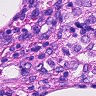
Metastatic tissue present: no